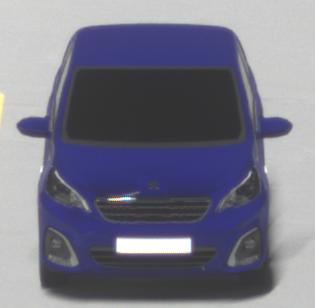
Make: Peugeot
Model: 108 1.0 VTi 68
Detailed model: 108
Model produced from: 2015/03
Model produced until: 2016/10
Doors: 3
Color: blue
Road condition: dry road
Daytime: not specified
Contrast: high contrast